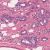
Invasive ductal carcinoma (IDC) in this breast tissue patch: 1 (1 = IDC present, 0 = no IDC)